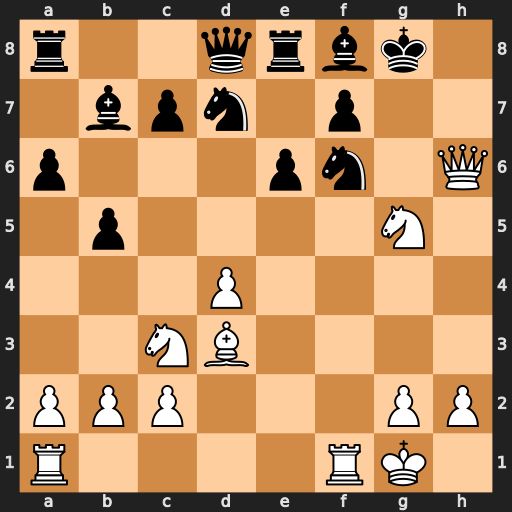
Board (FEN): r2qrbk1/1bpn1p2/p3pn1Q/1p4N1/3P4/2NB4/PPP3PP/R4RK1
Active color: w
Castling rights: -
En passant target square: -
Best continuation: Bh7+ Nxh7 Qxh7#